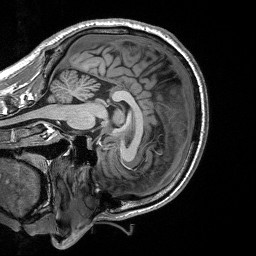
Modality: T1w
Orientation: sagittal
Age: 34
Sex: male
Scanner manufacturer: siemens
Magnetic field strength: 3 T
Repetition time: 2.53 s
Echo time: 0.00219 s